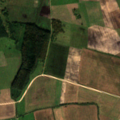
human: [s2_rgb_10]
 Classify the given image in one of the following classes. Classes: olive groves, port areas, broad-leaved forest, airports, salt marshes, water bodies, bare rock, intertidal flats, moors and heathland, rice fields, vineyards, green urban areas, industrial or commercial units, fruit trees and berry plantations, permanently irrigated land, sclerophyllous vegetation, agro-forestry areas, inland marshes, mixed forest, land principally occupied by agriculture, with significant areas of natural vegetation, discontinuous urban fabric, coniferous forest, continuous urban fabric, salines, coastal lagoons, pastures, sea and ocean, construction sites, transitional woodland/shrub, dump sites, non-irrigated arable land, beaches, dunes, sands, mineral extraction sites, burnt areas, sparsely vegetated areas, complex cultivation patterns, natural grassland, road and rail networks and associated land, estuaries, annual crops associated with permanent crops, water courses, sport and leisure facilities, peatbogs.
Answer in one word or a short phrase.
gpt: non-irrigated arable land, pastures, broad-leaved forest